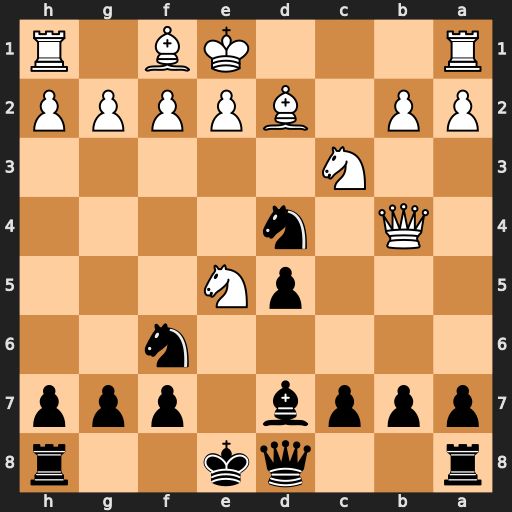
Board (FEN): r2qk2r/pppb1ppp/5n2/3pN3/1Q1n4/2N5/PP1BPPPP/R3KB1R
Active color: b
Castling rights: KQkq
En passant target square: -
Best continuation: Nc2+ Kd1 Nxb4